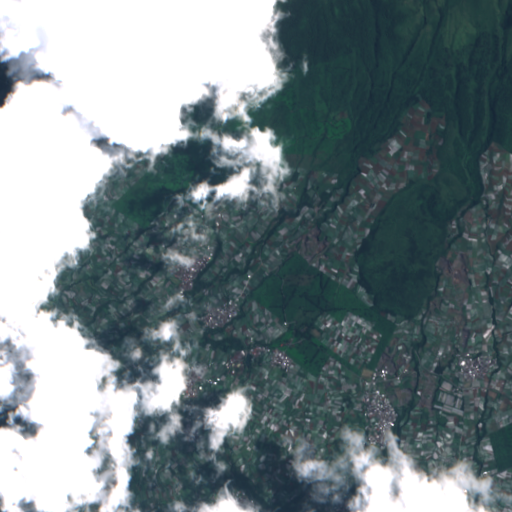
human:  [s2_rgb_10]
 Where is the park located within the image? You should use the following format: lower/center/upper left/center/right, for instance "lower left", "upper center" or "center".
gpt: The park is located in the center of the image.
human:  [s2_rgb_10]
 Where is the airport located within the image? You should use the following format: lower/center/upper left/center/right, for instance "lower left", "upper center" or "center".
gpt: There is no airport in the image.